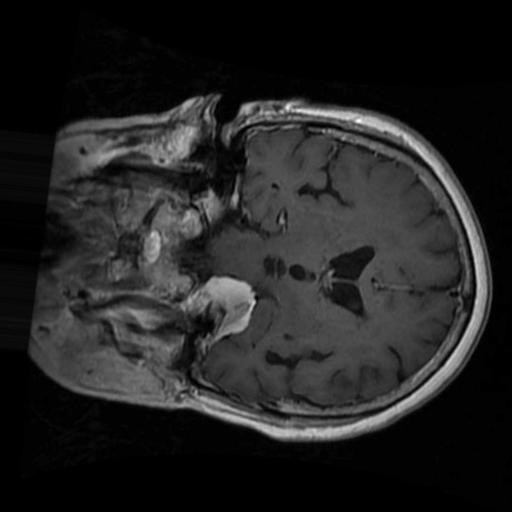
Label: brain_menin